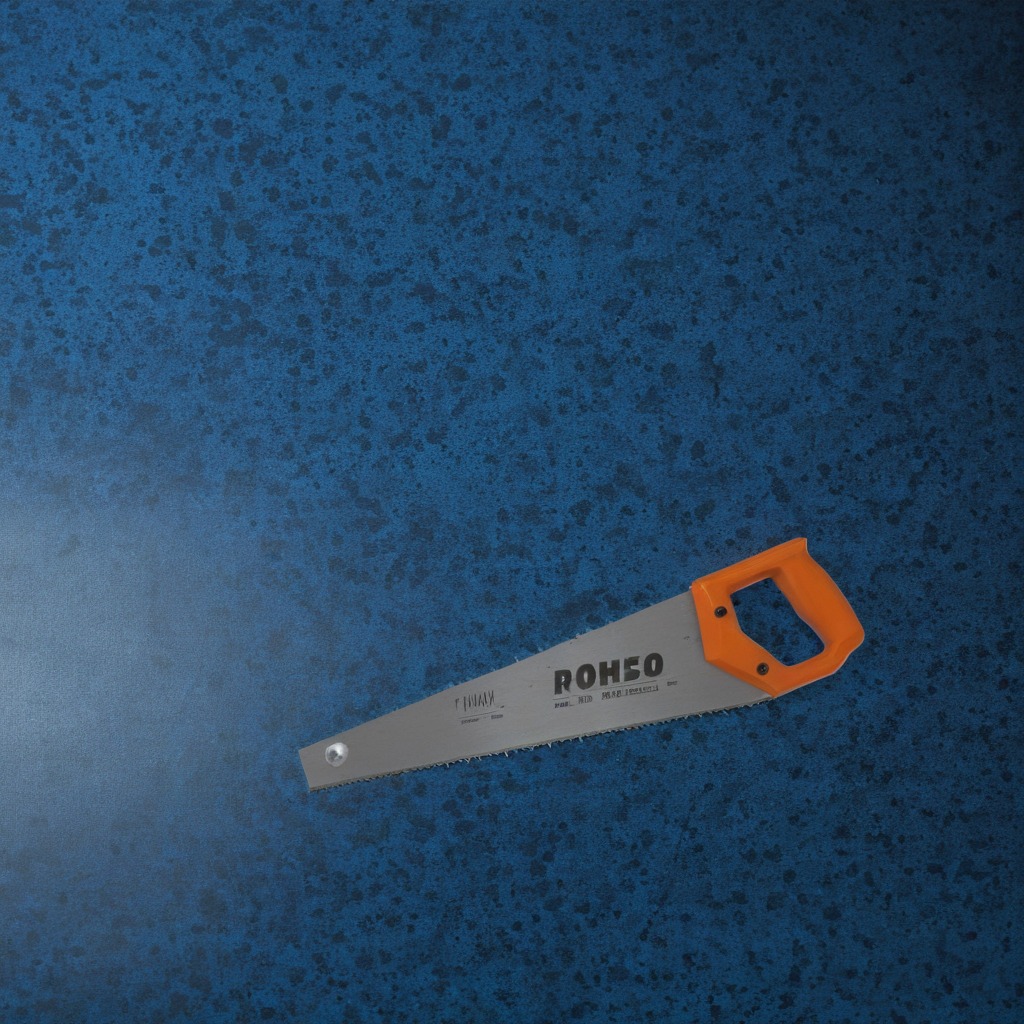
A metal saw is lying on the granite tabletop beneath the blue rubber mat inside a workshop under bright overhead lighting crisp shadows high clarity worn but beneath the mat